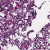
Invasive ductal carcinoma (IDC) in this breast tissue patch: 0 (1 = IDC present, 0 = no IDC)